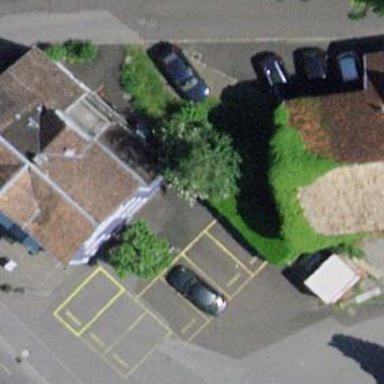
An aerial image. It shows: Car-sharing service available at this location.